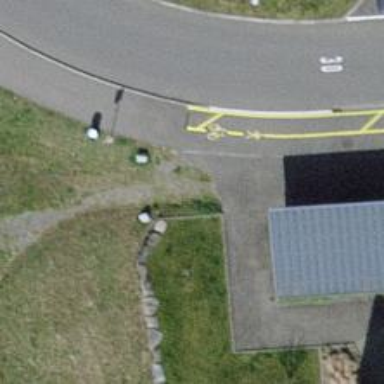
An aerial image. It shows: Block barrier.